【题型】填空题　【知识点】平面几何　【难度】easy
如图直线 \( AB \)、\( CD \) 被直线 \( EF \) 所截，且 \( AB \parallel CD \)，已知 \( \angle 2 \) 比 \( \angle 1 \) 大 50°，则 \( \angle 1 = \underline{\qquad} \)。

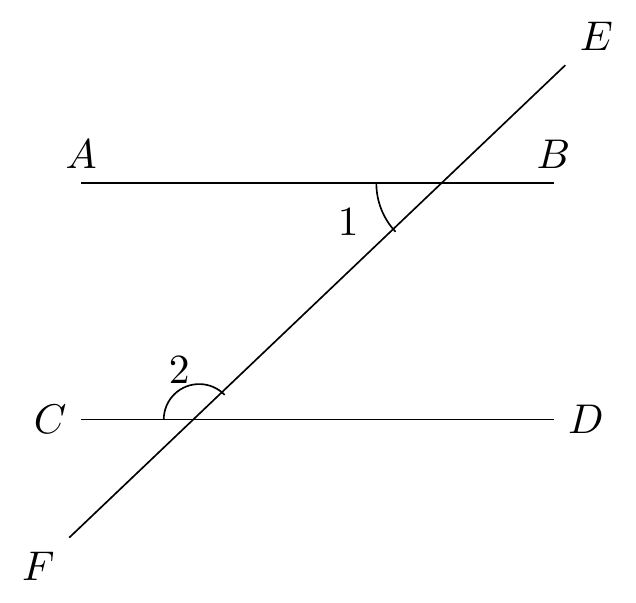
【解答】
解：\(\because \angle 2\) 比 \(\angle 1\) 大 50°，

\(\therefore \angle 2 = \angle 1 + 50^\circ\)，

\(\because AB \parallel CD\)，

\(\therefore \angle 1 + \angle 2 = 180^\circ\)，

\(\therefore \angle 1 + \angle 1 + 50^\circ = 180^\circ\)，

\(\therefore \angle 1 = 65^\circ\)，

故答案为：65。